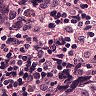
Metastatic tissue present: yes